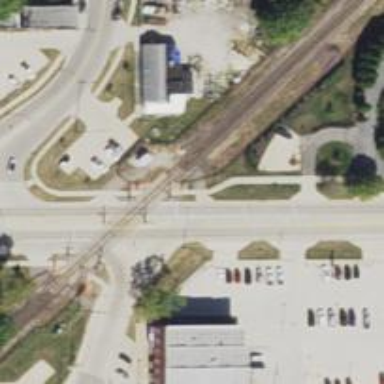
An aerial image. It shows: Railway crossing.